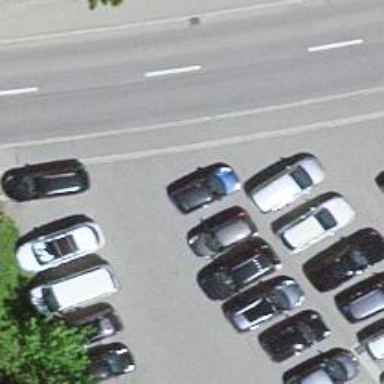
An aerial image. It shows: Asphalt parking aisle off service road.